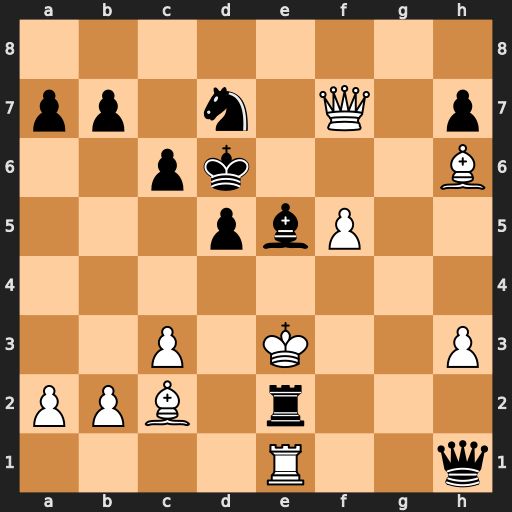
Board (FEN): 8/pp1n1Q1p/2pk3B/3pbP2/8/2P1K2P/PPB1r3/4R2q
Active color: w
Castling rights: -
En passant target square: -
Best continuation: Kxe2 Qg2+ Kd1